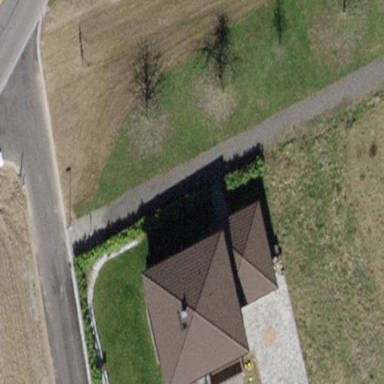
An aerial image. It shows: Simple and straightforward house.